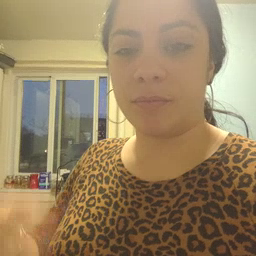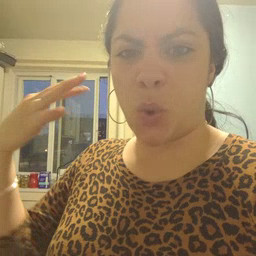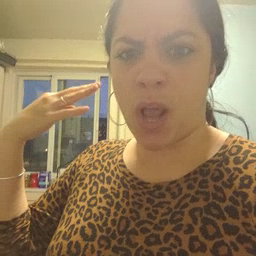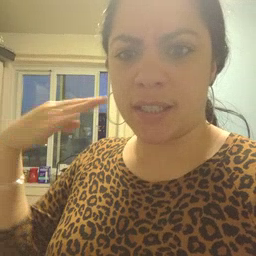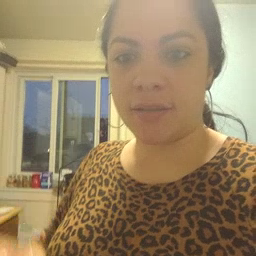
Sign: noisy